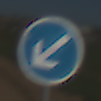
Verkehrszeichen: VorgeschriebeneVorbeifahrtLinks
Umgebung: Outdoor, RoadRail
Tageszeit: MorningAfternoon
Wetter: Clear
Licht: Natural
Jahreszeit: NotSpecified
Kontrast: HighContrast